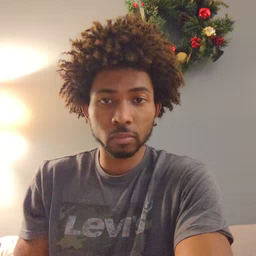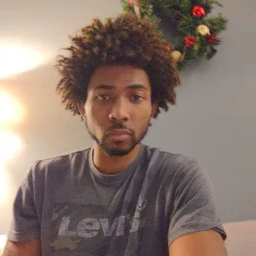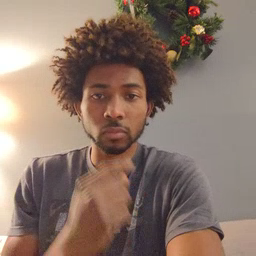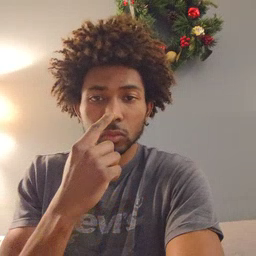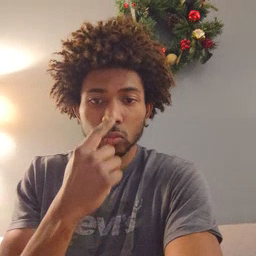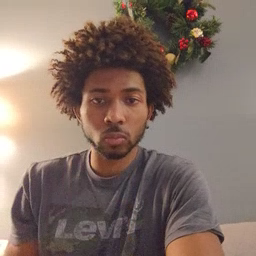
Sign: nose